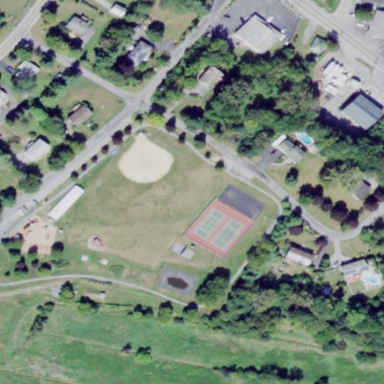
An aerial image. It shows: Baseball pitch for leisure land activities.